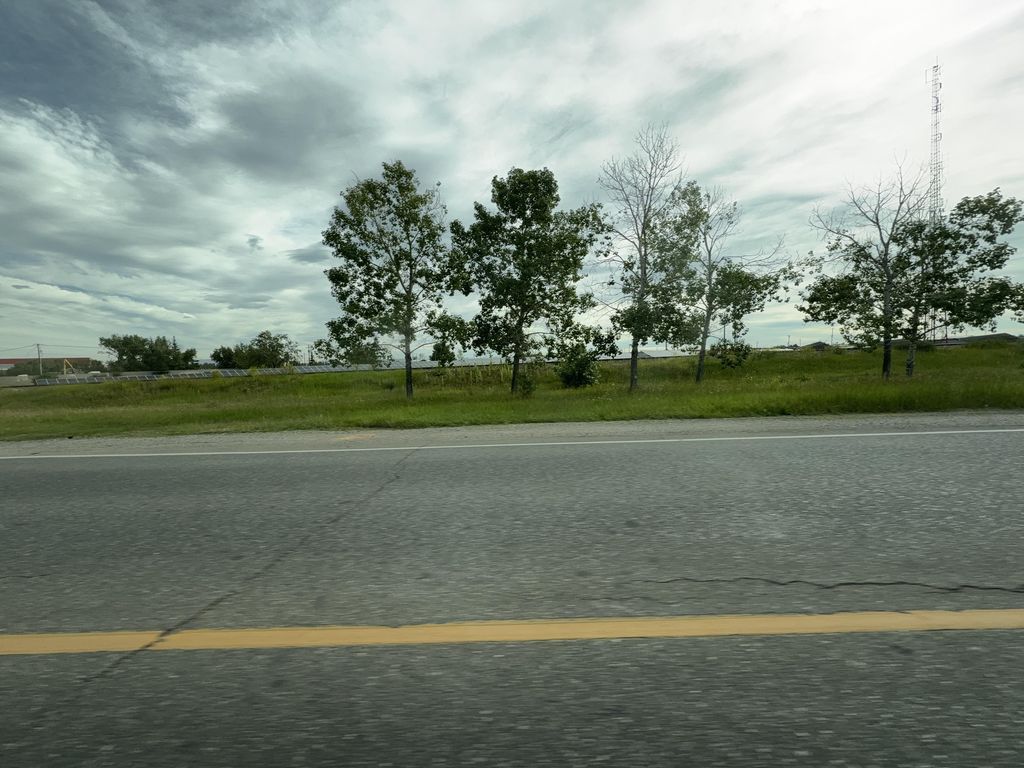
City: calgary